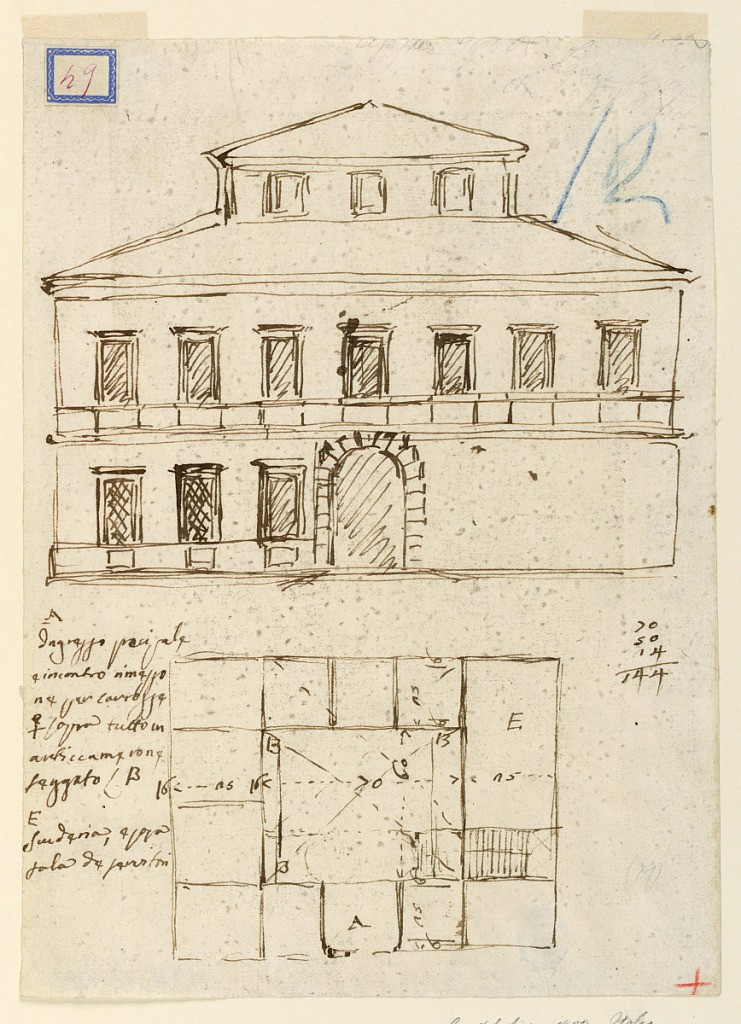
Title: Elevation and ground floor plan of a mansion
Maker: Giuseppe Barberi, Italian, 1746–1809
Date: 1800
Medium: Pen and brown ink, blue and red pencil on paper
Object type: Drawing
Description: The mansion has two main storeys and an upper recessed one. The ground floor, the doorway and three windows are shown at left. The upper floor has seven windows, the recessed floor three. A pointed roof.